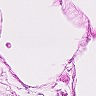
Metastatic tissue present: no